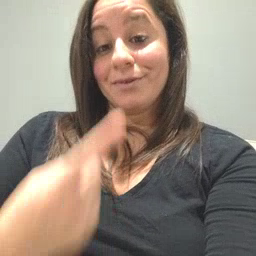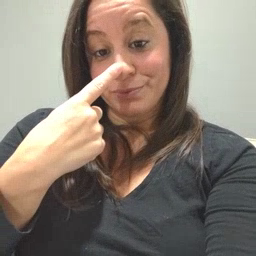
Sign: nose